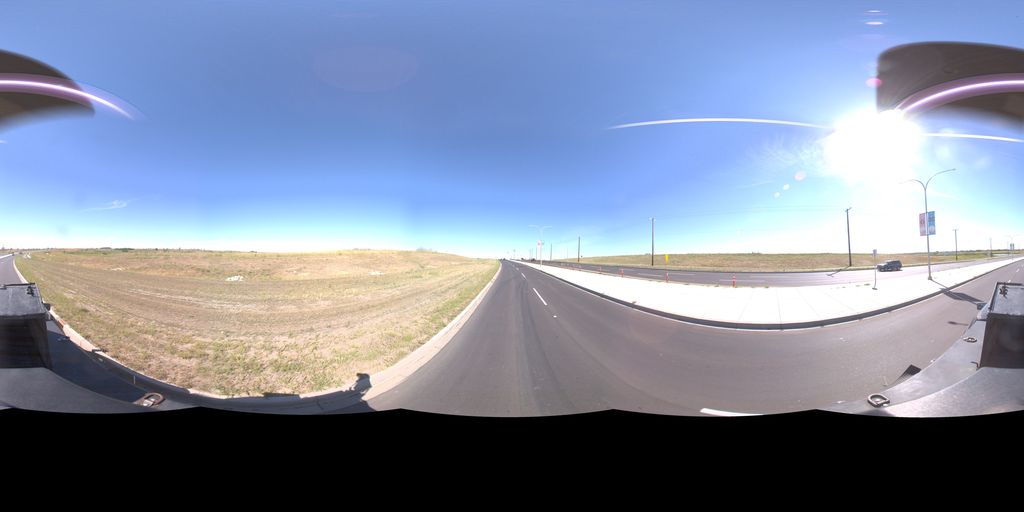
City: saskatoon